【题型】解答题　【知识点】解析几何　【难度】medium
已知双曲线 $C$ 的标准方程为 $\frac{x^2}{a^2} - \frac{y^2}{b^2} = 1\ (a>0,b>0)$。若虚轴长为 $2\sqrt{3}$，且双曲线上的任意一点 $P$ 到左右两个焦点 $F_1$ 和 $F_2$ 距离之差的绝对值为 2。

(1) 求双曲线 $C$ 的标准方程；

(2) 若点 $Q(0,1)$，求 $|PQ|$ 的取值范围；

(3) 若斜率为 $k$ 的直线 $l$ 过右焦点 $F_2$，且与 $C$ 的右支相交于 $A$、$B$ 两点，问：在 $x$ 轴上是否存在定点 $M$，使得无论直线 $l$ 绕点 $F_2$ 怎样转动，总有 $\overrightarrow{MA} \cdot \overrightarrow{MB} = 0$ 成立？如果存在，求出定点 $M$ 的坐标；如果不存在，请说明理由。
【解答】
\textbf{【答案】}
(1) $x^2 - \frac{y^2}{3} = 1$

(2) $\left[\frac{\sqrt{5}}{2}, +\infty\right)$

(3) 存在，$(-1,0)$

\textbf{【分析】}
(1) 由已知可得 $\begin{cases}2b = 2\sqrt{3} \\ 2a = 2\end{cases}$，计算即可求得双曲线 $C$ 的方程；

(2) 利用两点间距离公式，结合二次函数性质即可求得结果；

(3) 由题意，分直线斜率存在与不存在两种情况，设直线方程，联立方程，写韦达定理，根据向量数量积的坐标公式，整理方程，可得答案。

\textbf{【详解】}
(1) 由题意得
\[
\begin{cases}
2b = 2\sqrt{3} \\
2a = 2
\end{cases}
\quad \text{，解得} \quad
\begin{cases}
a^2 = 1 \\
b^2 = 3
\end{cases}
\]
，则双曲线 $C$: $x^2 - \frac{y^2}{3} = 1$。

---

(2) 设 $P(x,y)$，$Q(0,1)$，则
\[
|PQ| = \sqrt{x^2 + (y - 1)^2} = \sqrt{1 + \frac{y^2}{3} + (y - 1)^2} = \sqrt{\frac{4}{3}\left(y - \frac{3}{4}\right)^2 + \frac{5}{4}} \ge \frac{\sqrt{5}}{2}.
\]
所以 $|PQ|$ 的取值范围为 $\left[\frac{\sqrt{5}}{2}, +\infty\right)$。

---

(3) 存在。

双曲线 $C$: $x^2 - \frac{y^2}{3} = 1$ 的右焦点 $F_2(2,0)$，

当直线 $l$ 的斜率存在时，设直线 $l$ 方程为 $y = k(x - 2)$，与双曲线方程联立消 $y$ 得 $(k^2 - 3)x^2 - 4k^2x + 4k^2 + 3 = 0$，

所以
\[
\begin{cases}
k^2 - 3 \neq 0 \\
\Delta > 0
\end{cases}
\quad \text{，得} \quad k^2 \neq 3 \quad \text{，且} \quad
\begin{cases}
x_1 + x_2 = \frac{4k^2}{k^2 - 3} \\
x_1x_2 = \frac{4k^2 + 3}{k^2 - 3}
\end{cases}
\]

设 $A(x_1,y_1)$，$B(x_2,y_2)$，

\[
\overrightarrow{MA} \cdot \overrightarrow{MB} = (x_1 - m)(x_2 - m) + y_1y_2 = (k^2 + 1)x_1x_2 - (2k^2 + m)(x_1 + x_2) + m^2 + 4k^2 = \frac{3 - (4m + 5)k^2}{k^2 - 3} + m^2
\]

假设存在实数 $m$，使得 $\overrightarrow{MA} \cdot \overrightarrow{MB} = 0$，则 $3(1 - m^2) + k^2(m^2 - 4m - 5) = 0$ 对任意 $k^2 \neq 3$ 恒成立。

所以
\[
\begin{cases}
1 - m^2 = 0 \\
m^2 - 4m - 5 = 0
\end{cases}
\quad \text{，解得} \quad m = -1.
\]

当直线 $l$ 的斜率不存在时，由 $A(2,3)$，$B(2,-3)$ 及 $M(-1,0)$ 知结论也成立。

综上，存在 $M(-1,0)$，使 $\overrightarrow{MA} \cdot \overrightarrow{MB} = 0$。

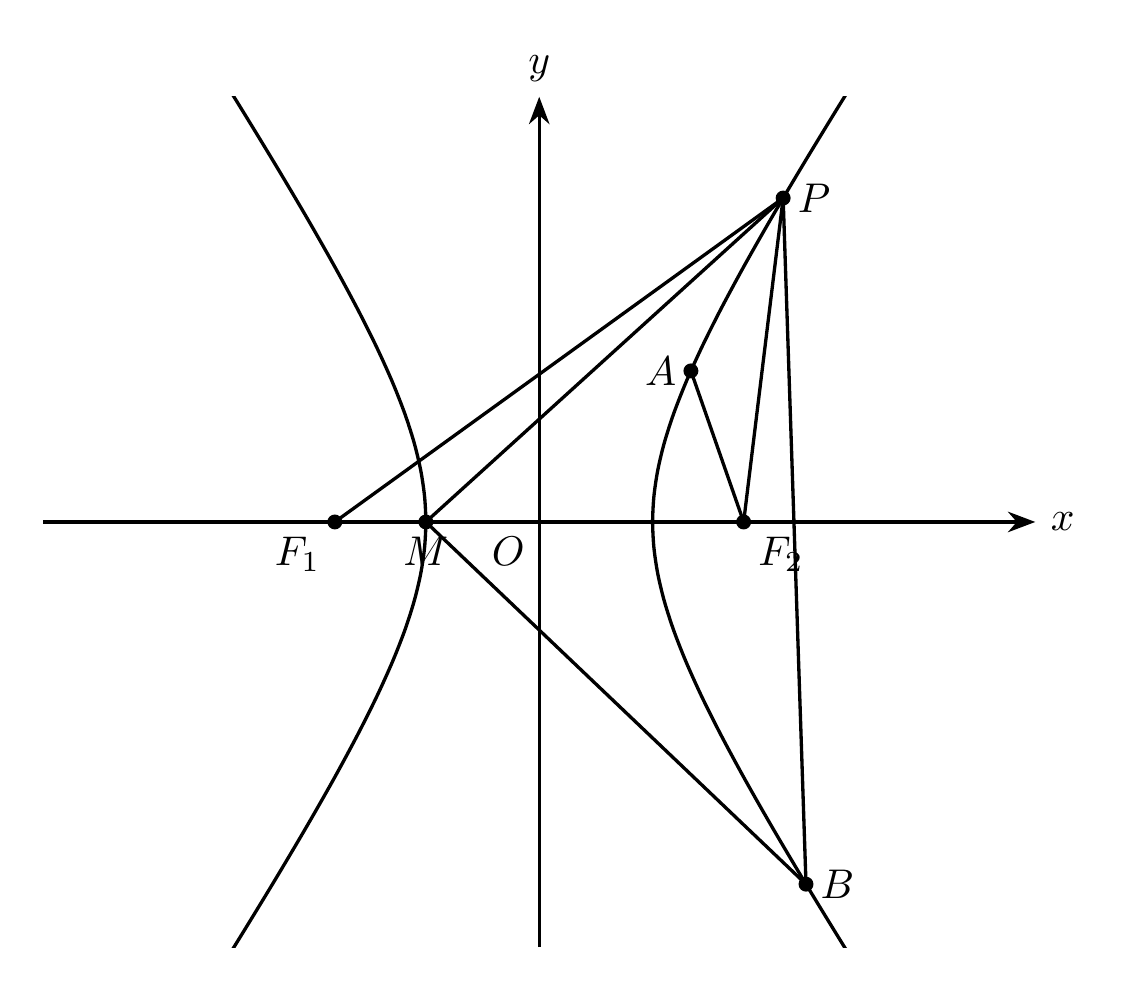